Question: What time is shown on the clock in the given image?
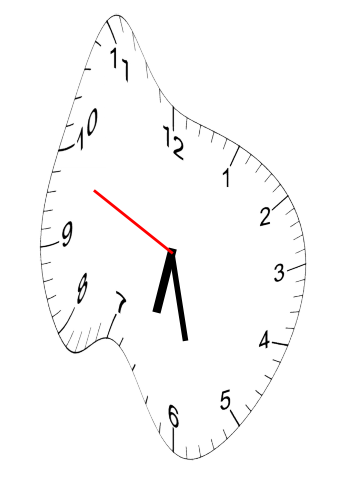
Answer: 06:27:49